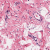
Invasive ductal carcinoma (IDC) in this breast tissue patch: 0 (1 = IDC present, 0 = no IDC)